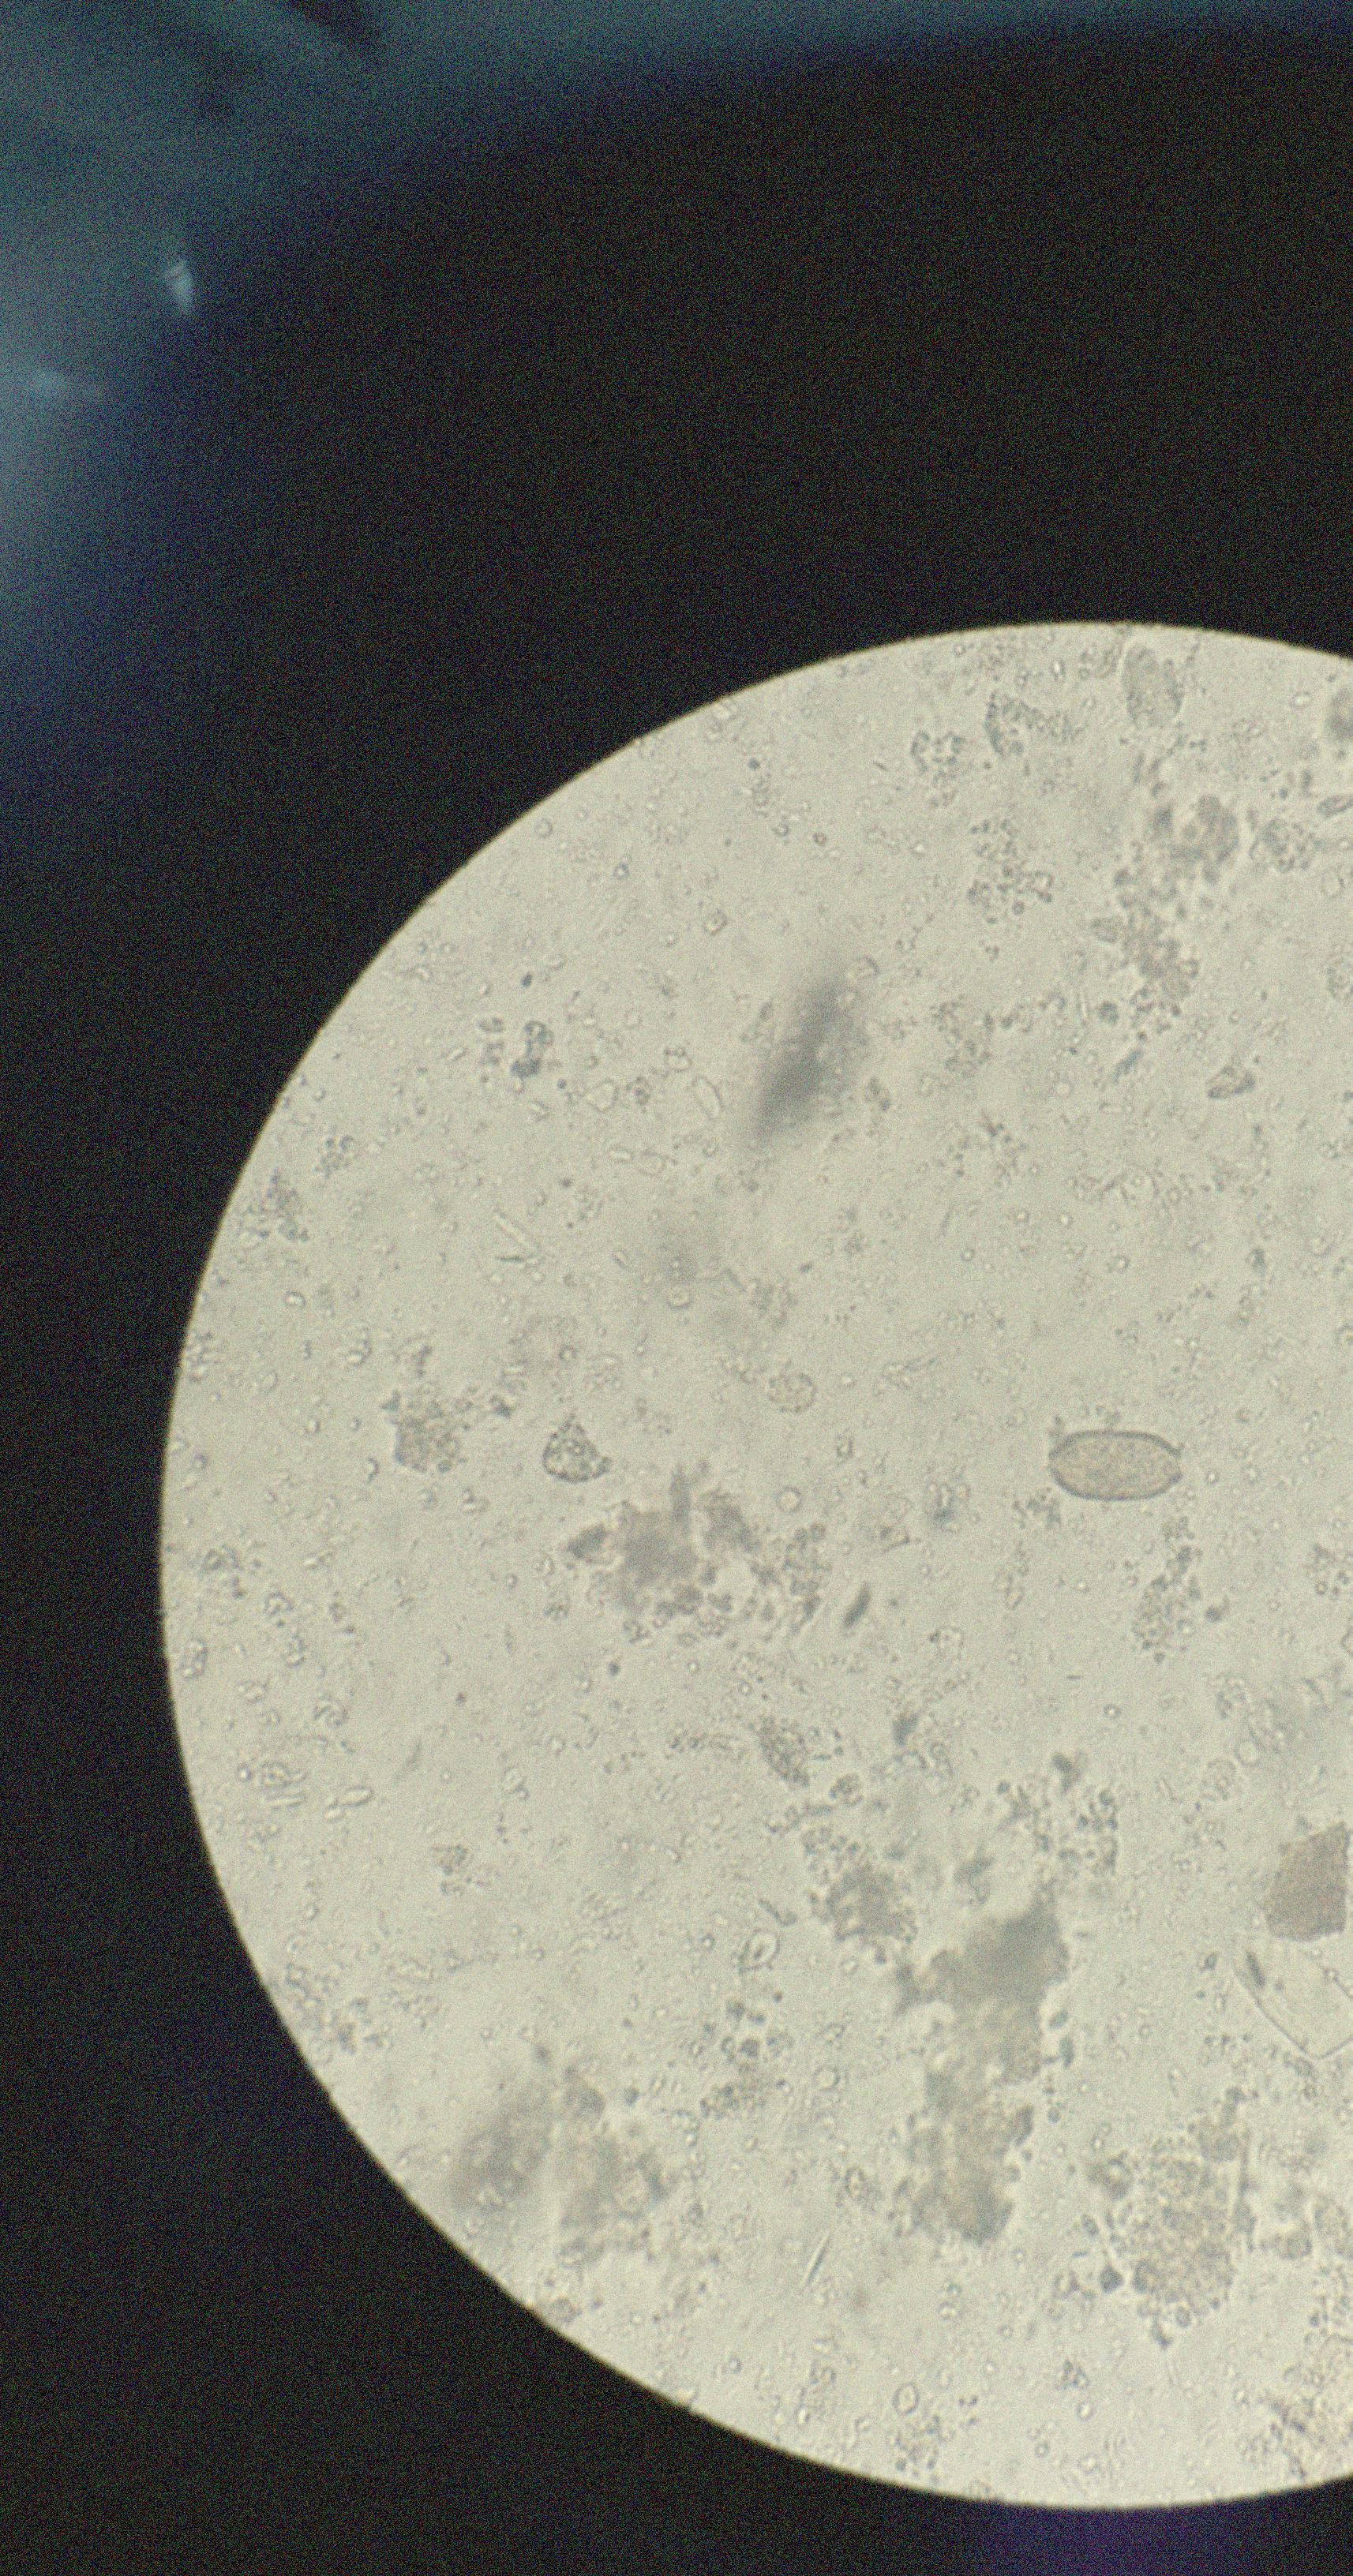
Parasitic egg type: Capillaria philippinensis